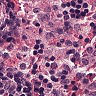
Metastatic tissue present: no